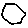
Label: hexagon